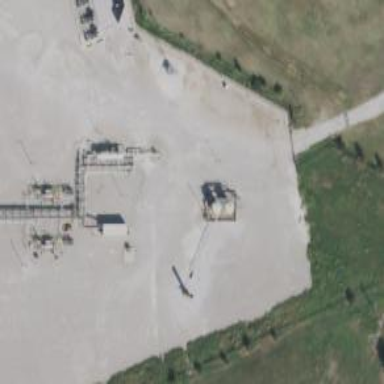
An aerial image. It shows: Petroleum well.